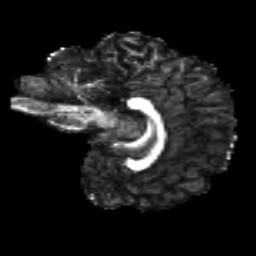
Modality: FA
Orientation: sagittal
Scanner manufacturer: siemens
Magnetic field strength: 3 T
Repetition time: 4.16 s
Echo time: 0.0806 s